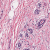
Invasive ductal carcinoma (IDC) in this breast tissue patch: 0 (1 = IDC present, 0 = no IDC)